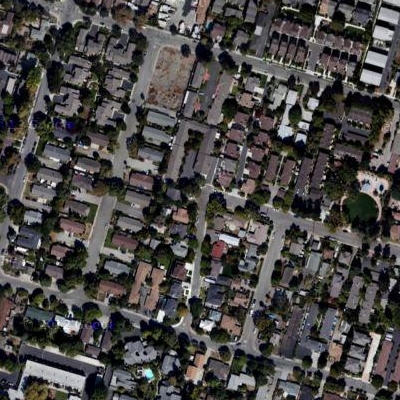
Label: Resident